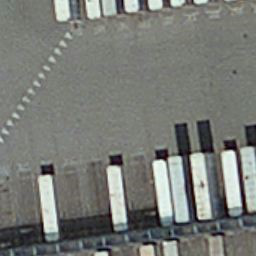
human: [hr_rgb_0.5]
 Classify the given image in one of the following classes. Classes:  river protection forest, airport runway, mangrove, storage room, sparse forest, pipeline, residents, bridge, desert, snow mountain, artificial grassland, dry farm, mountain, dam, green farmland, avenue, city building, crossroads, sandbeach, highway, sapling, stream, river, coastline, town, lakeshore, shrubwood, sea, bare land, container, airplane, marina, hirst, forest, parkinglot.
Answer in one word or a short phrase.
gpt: container